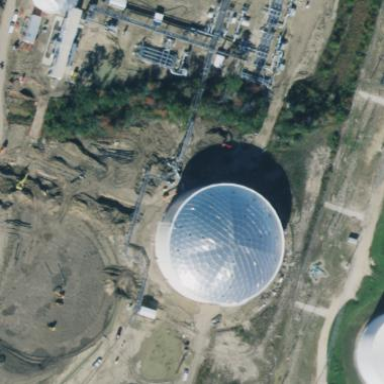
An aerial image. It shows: Storage tank created as man-made structure.